Question: What I want to do is detect the diagonal scroll of user and move the views into the direction of the scroll. I want to achieve a coverflow-style animation except the arrangement of my views are somewhat circular.
---EDIT---
I have used iCarousel to try and implement this, so far it has been successfully done by using the iCarouselTypeCustom type in vertical position and override the carousel:itemTransformForOffset:baseTransform: method with:
'''
CGFloat theFloat = 0;
if (offset > 0) {
theFloat = offset * 30;
}
else {
theFloat = offset * -30;
}
return CATransform3DTranslate(transform, theFloat, offset * 40, 0);
'''
the current problem is that when i scroll down the arrangement of views are not correct. The view on the lower part of the screen should be on the top of the other view. I have attached a screenshot for this:

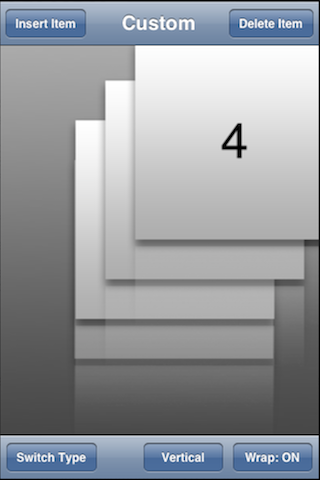
Answer: i would suggest this <URL> by NickLockwood. Great Project. You can tweak it the way you want it, believe me. Make it vertical, and look up into its type cause it supports 11 types including the coverflow you want. Check it out!
Hope this helps.